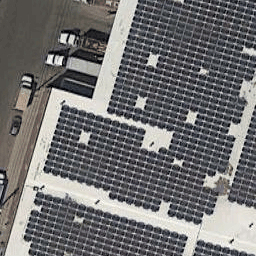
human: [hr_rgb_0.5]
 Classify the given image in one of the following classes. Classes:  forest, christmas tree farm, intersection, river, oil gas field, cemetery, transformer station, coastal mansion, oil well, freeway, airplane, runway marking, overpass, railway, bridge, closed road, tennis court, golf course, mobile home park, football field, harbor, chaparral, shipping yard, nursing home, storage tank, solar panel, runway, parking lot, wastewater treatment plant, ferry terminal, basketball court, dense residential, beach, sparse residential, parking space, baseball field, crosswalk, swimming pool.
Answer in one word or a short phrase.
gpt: solar panel